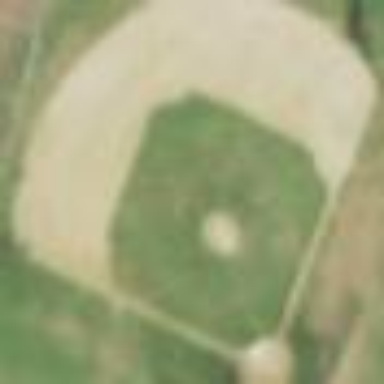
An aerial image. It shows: Baseball pitch for leisure and sports activities.